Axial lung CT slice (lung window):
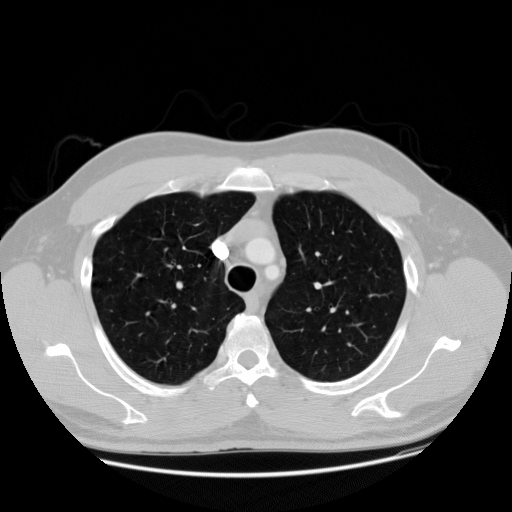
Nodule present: no